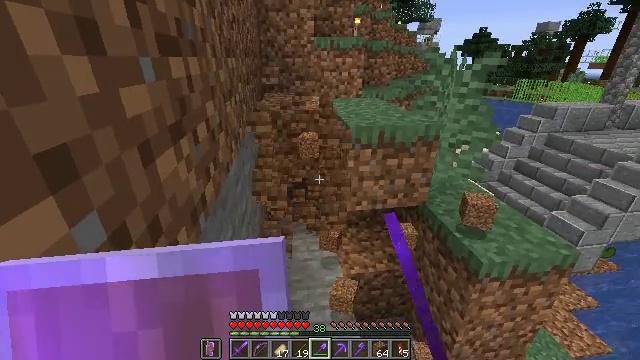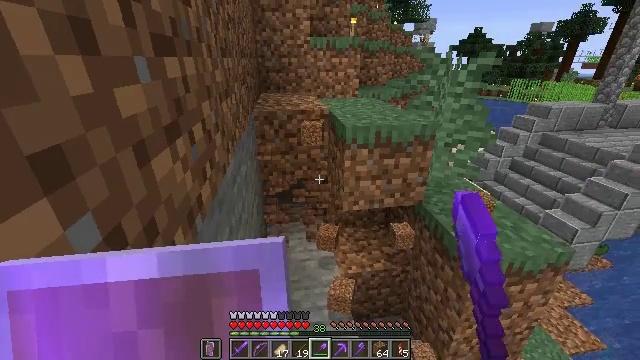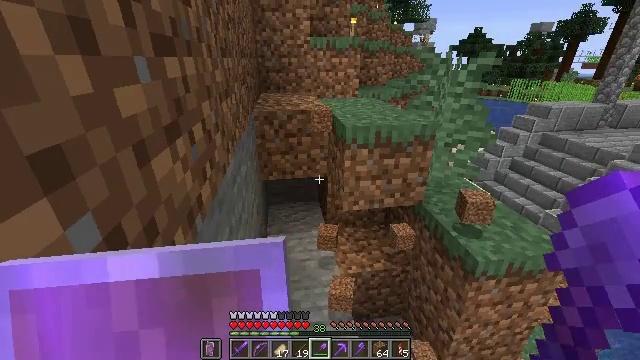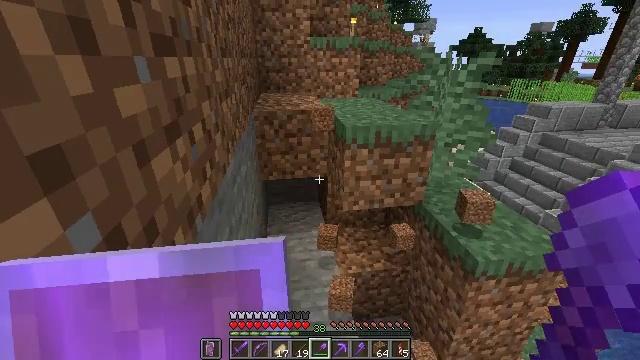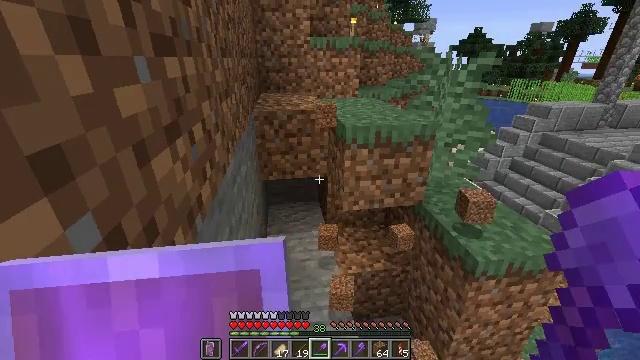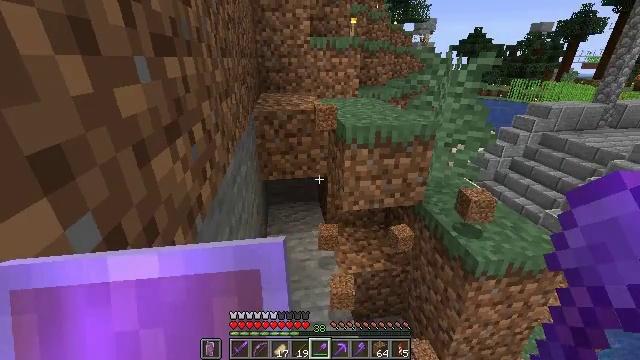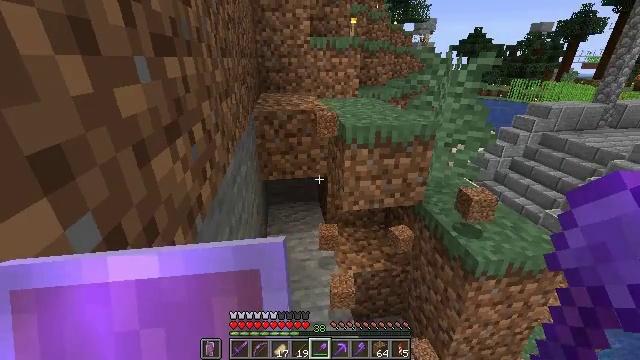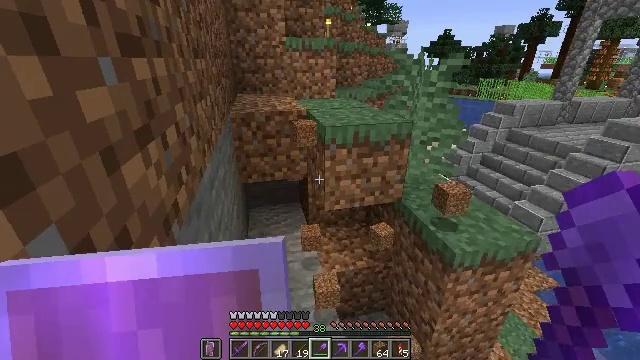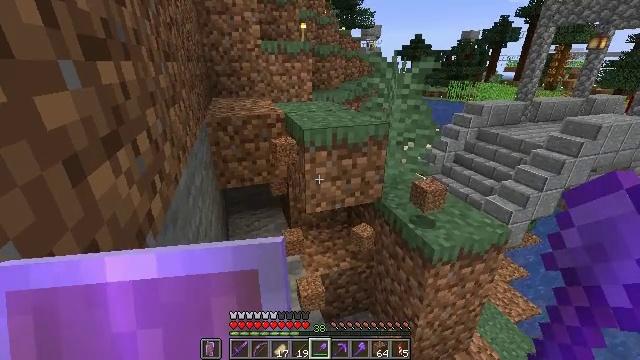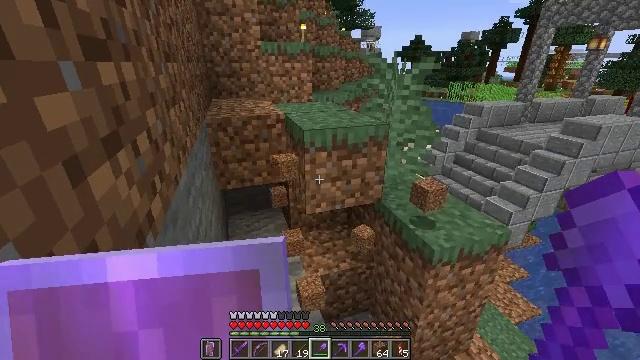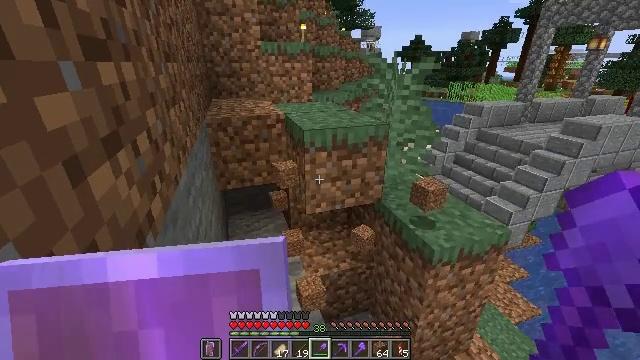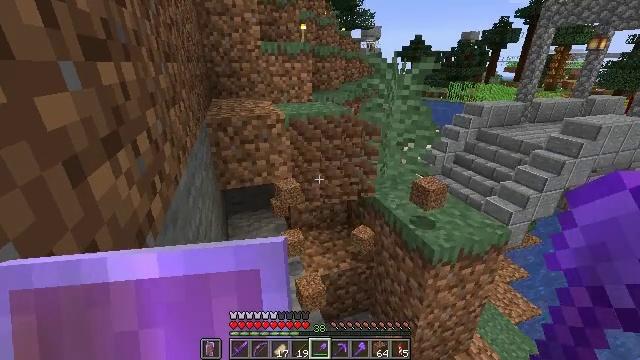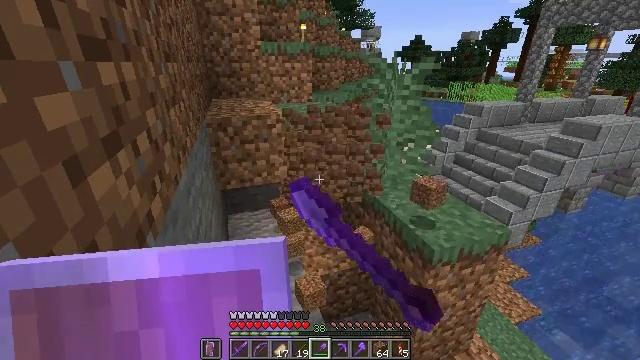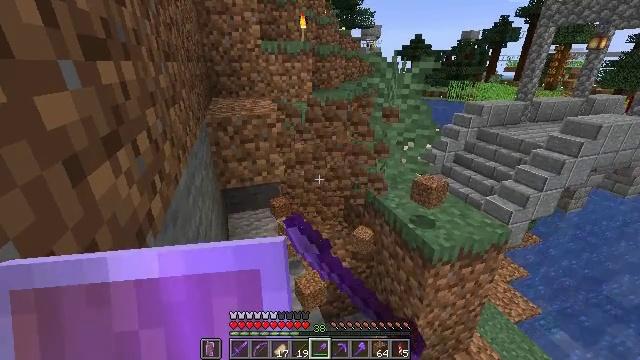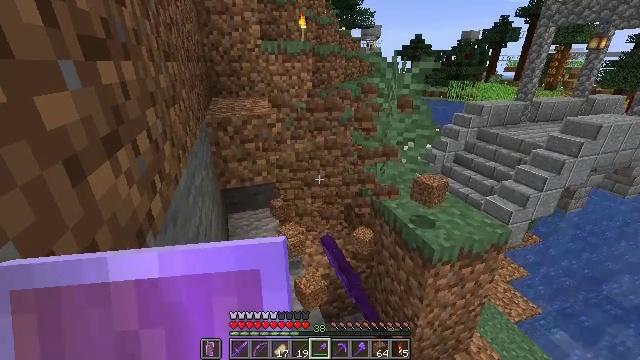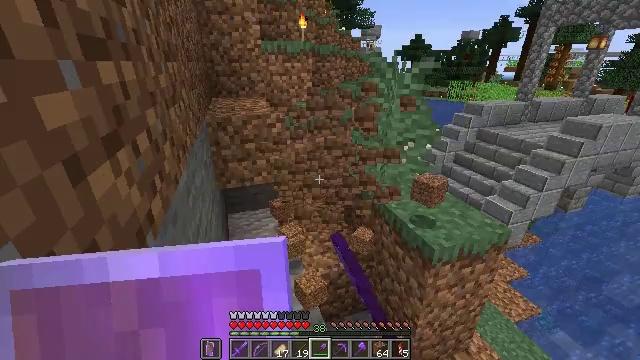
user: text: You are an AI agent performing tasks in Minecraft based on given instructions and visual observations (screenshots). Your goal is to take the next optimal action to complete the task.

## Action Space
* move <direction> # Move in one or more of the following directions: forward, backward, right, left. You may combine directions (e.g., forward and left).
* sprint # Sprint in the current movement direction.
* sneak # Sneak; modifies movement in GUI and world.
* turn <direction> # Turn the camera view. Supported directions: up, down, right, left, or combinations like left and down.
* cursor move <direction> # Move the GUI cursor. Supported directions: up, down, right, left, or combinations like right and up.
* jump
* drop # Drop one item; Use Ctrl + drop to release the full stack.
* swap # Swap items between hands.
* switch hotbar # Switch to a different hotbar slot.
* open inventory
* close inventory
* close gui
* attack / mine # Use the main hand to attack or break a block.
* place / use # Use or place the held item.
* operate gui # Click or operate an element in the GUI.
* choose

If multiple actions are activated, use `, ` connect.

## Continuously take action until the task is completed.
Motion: motion action
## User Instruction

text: Harvest grass block to clear the area.
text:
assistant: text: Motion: attack / mine
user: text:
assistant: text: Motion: no_op
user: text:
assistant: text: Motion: no_op
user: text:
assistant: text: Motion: no_op
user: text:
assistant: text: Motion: no_op
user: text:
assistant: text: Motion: no_op
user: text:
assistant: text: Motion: turn right
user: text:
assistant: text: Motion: turn right
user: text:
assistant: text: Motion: no_op
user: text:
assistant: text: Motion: no_op
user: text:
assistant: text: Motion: attack / mine
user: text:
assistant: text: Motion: attack / mine
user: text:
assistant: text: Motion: attack / mine
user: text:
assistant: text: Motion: no_op
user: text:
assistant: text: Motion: no_op
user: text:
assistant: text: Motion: no_op